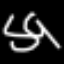
Label: squiggle